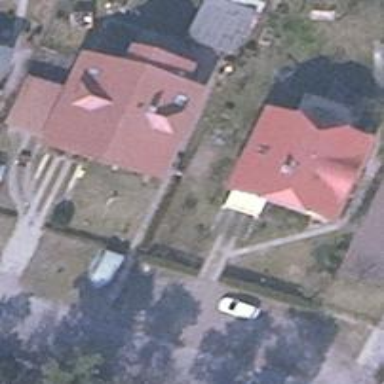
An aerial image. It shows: Simple house.